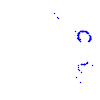
Particle: kaon